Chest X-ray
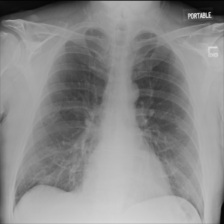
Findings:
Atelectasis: negative
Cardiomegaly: negative
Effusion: negative
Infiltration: negative
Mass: negative
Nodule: negative
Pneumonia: negative
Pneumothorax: negative
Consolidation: negative
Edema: negative
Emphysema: negative
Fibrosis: negative
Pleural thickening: negative
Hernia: negative